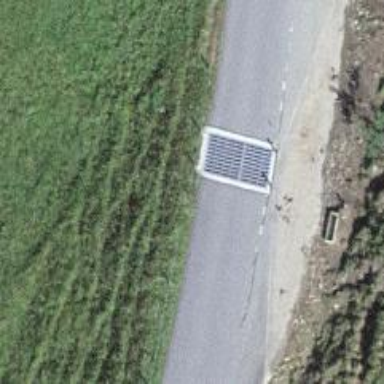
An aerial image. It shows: Cattle grid.